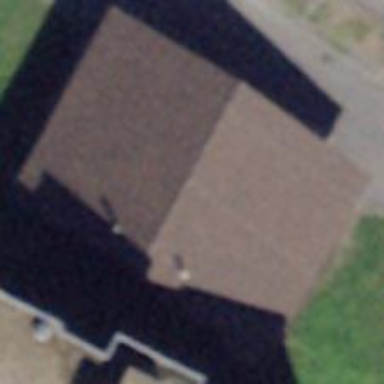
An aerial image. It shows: Shed building.